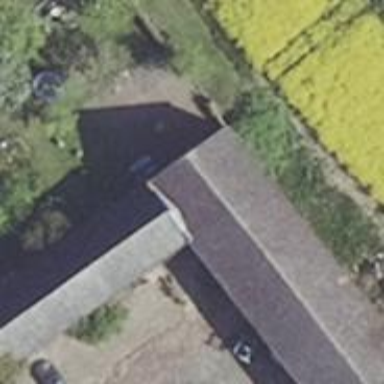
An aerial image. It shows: Shed building.